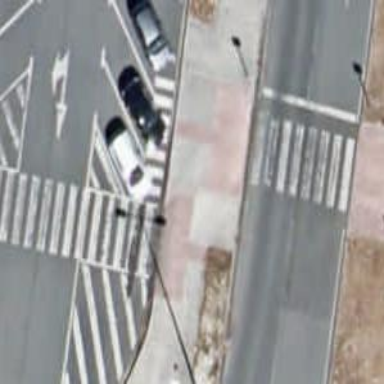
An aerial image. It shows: Sidewalk along the footway.